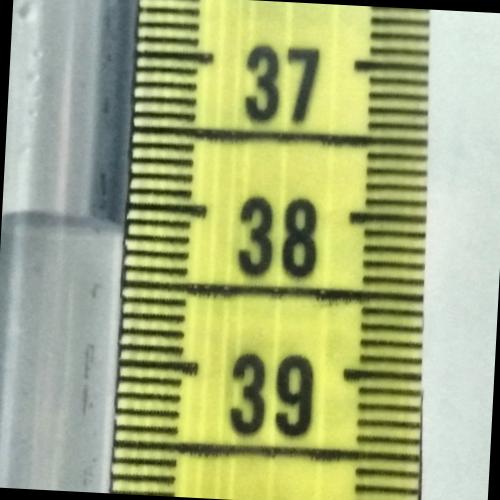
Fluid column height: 38.1 cm